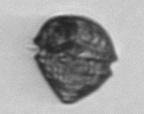
Label: Scrippsiella